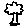
Label: tree